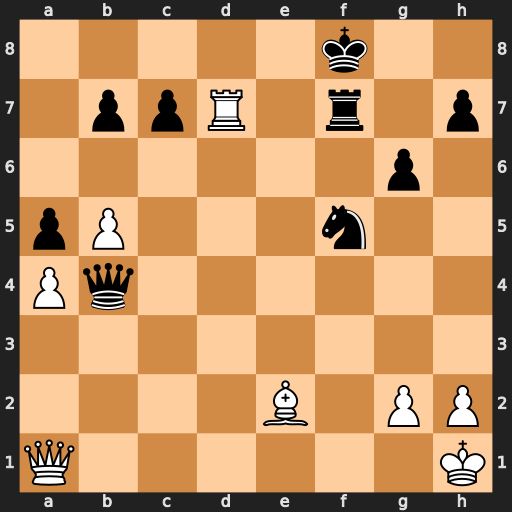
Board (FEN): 5k2/1ppR1r1p/6p1/pP3n2/Pq6/8/4B1PP/Q6K
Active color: w
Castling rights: -
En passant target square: -
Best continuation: Qh8#